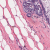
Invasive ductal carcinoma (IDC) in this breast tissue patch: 0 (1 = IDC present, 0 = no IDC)